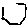
Label: hexagon